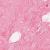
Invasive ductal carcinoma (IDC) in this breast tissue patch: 0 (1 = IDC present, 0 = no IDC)